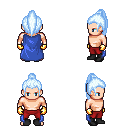
a pixel art fantasy rpg character, male body template, human, light skin, blue cape, red pants, white cyan long topknot hairstyle, gold gloves, black shoes, four views (front, back, left, right), 2x2 character sprite sheet, small pixel art, hard edges, no anti-aliasing